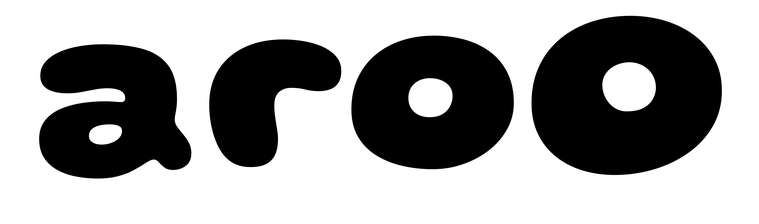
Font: Gluten_ExtraBold